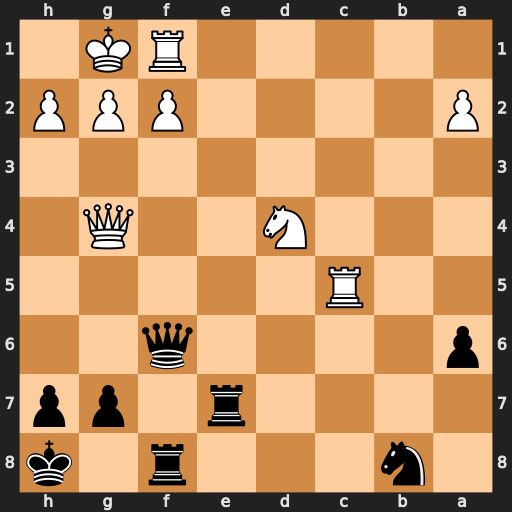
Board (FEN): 1n3r1k/4r1pp/p4q2/2R5/3N2Q1/8/P4PPP/5RK1
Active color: b
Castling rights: -
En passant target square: -
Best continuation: Qxf2+ Rxf2 Re1+ Rf1 Rexf1#